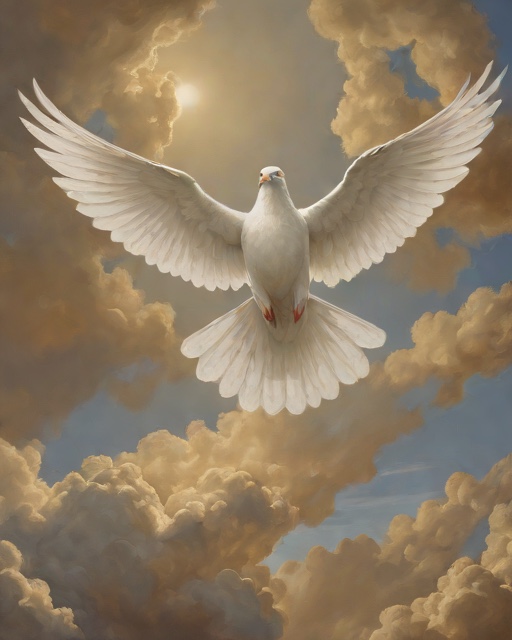
Category: Sympathy